Aerial crown-view tile of a tropical tree (Barro Colorado Island, Panama), acquired 20250124:
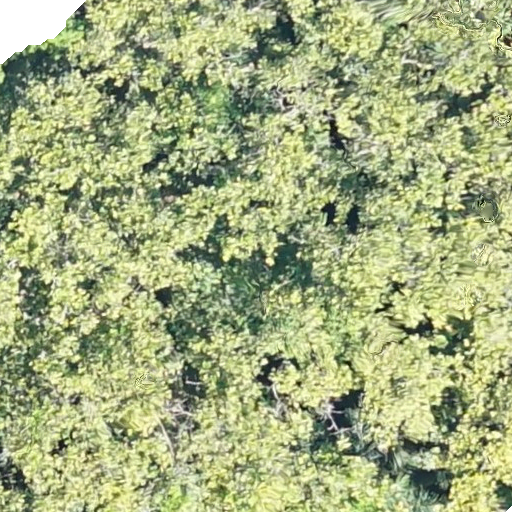
Species: Anacardium excelsum
GBIF accepted scientific name: Anacardium excelsum
Crown area: 645.697 m²